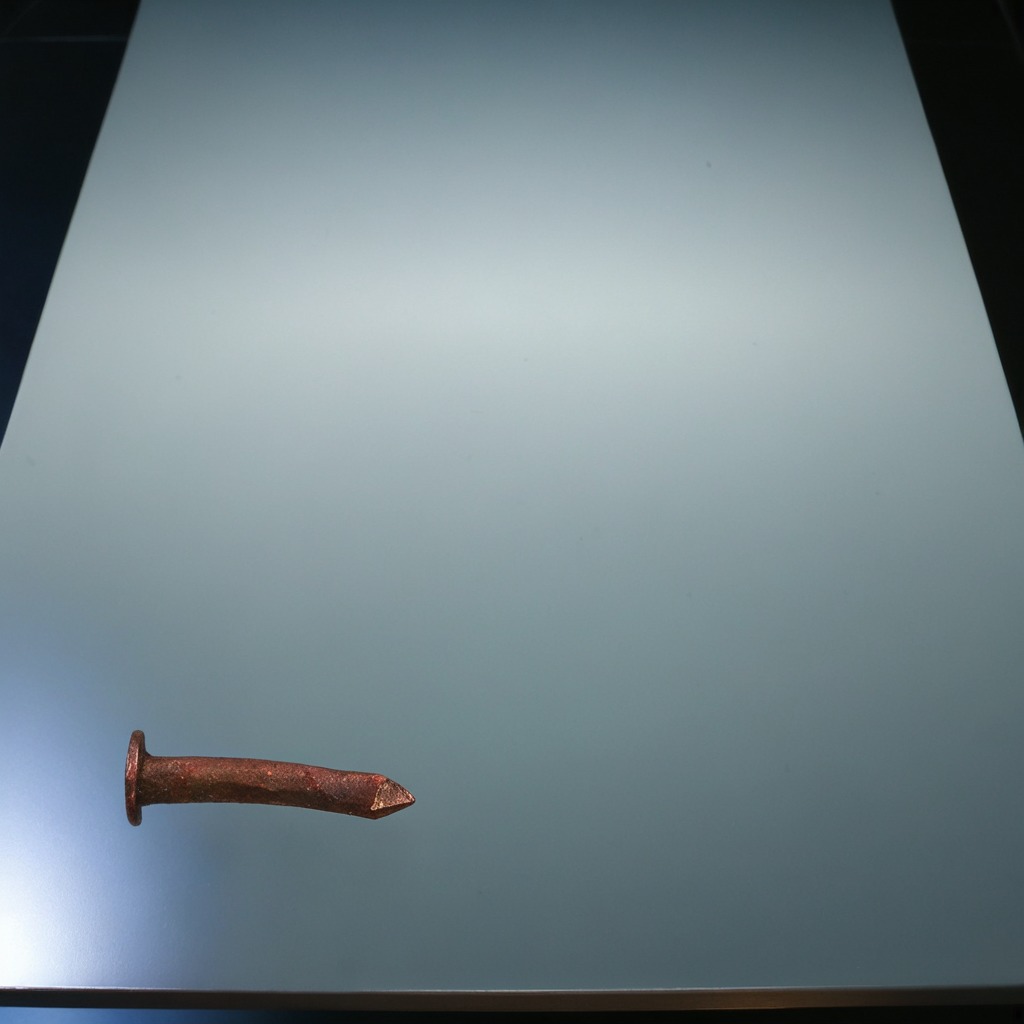
A nail is lying on a table in a railway signal maintenance room.